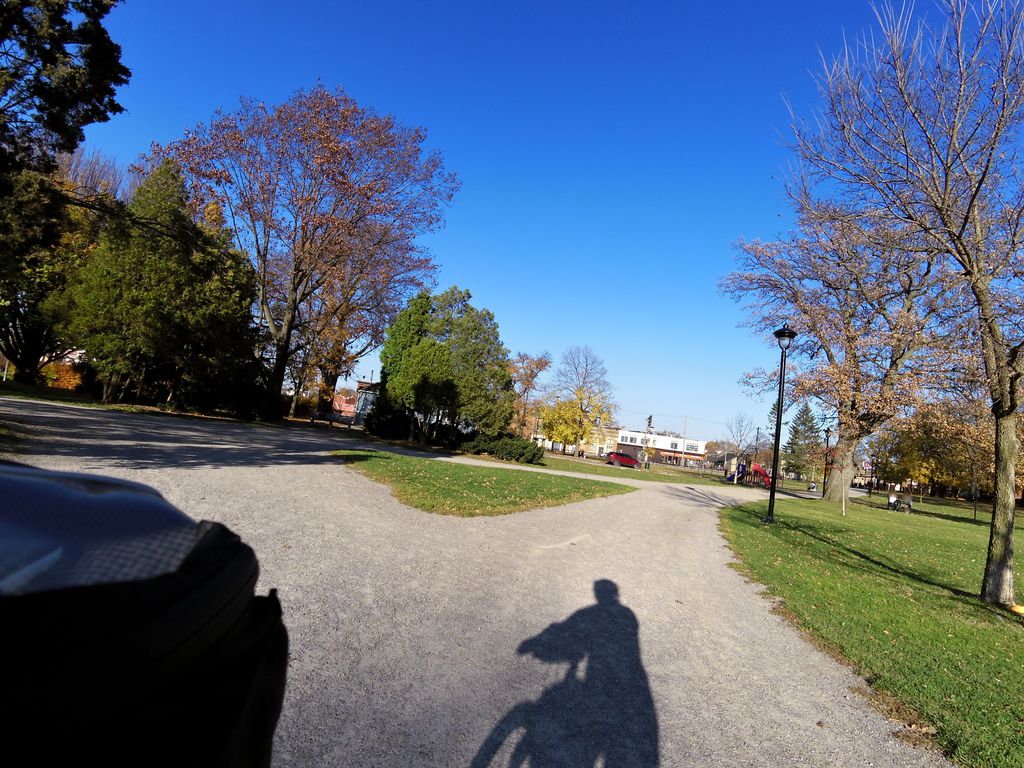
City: hamilton